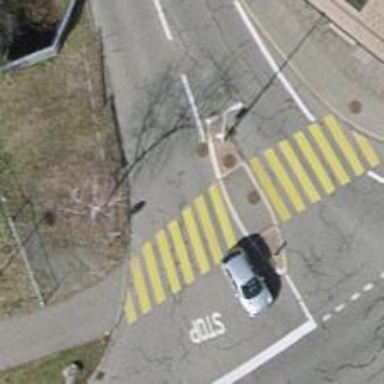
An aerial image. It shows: Uncontrolled zebra crossing with pedestrian island.